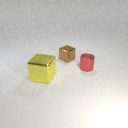
small red metal cylinder behind large yellow metal cube